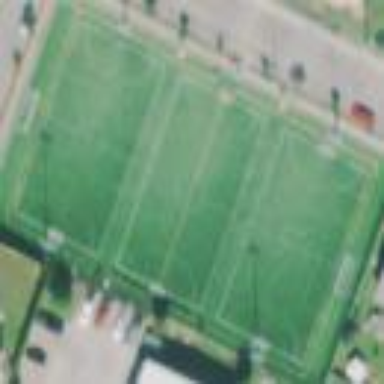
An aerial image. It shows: Soccer pitch for leisure land activities.